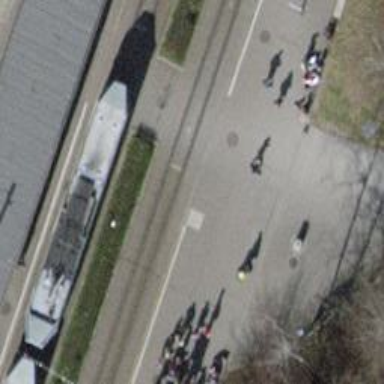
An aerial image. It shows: Tram stop with public transport stop position for trams.